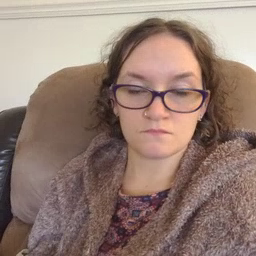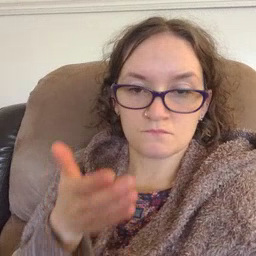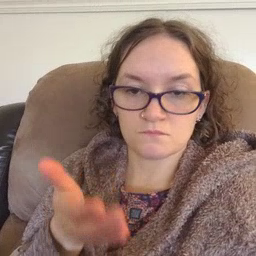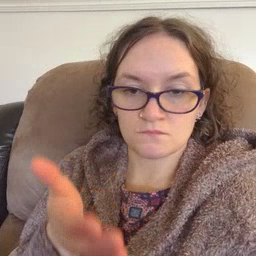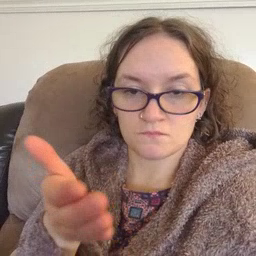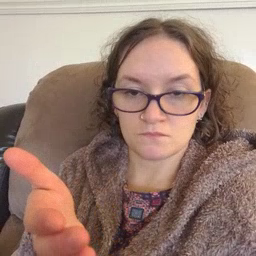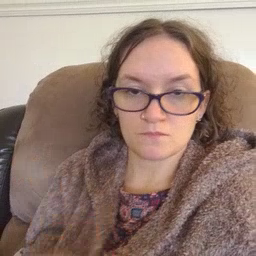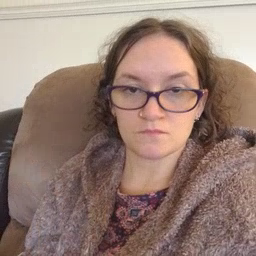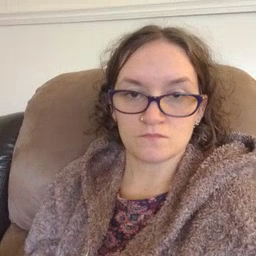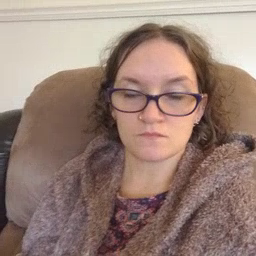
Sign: boat